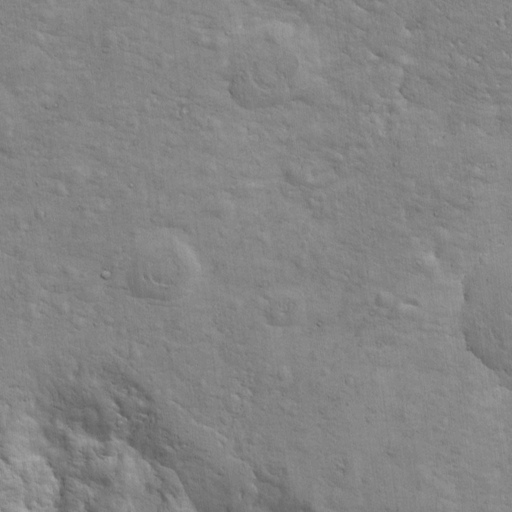
Objects detected: cone